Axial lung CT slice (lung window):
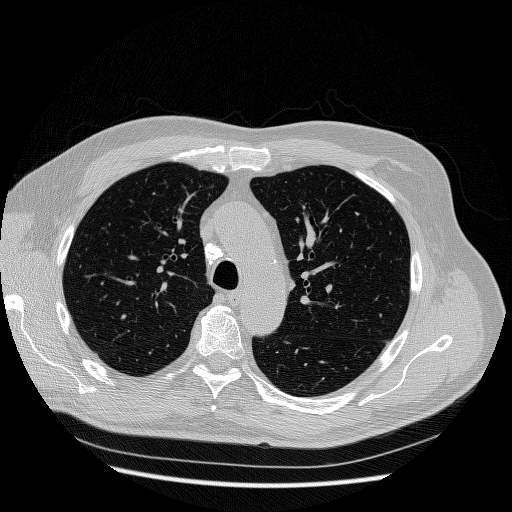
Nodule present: no